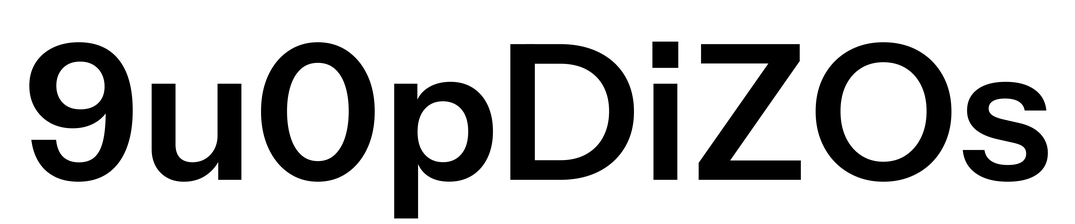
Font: InstrumentSans_SemiBold